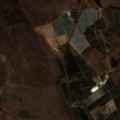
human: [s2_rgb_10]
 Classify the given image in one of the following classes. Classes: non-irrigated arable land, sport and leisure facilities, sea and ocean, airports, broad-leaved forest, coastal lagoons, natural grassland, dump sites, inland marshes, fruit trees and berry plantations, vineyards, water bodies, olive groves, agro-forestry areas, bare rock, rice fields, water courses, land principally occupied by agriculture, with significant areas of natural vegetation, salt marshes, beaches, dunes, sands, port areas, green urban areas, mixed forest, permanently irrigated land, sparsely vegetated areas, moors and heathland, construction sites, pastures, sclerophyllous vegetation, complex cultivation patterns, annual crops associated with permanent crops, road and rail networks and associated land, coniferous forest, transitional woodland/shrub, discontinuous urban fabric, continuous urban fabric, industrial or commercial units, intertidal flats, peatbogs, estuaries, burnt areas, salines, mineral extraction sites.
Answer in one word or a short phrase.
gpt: permanently irrigated land, pastures, coniferous forest